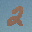
Label: 2